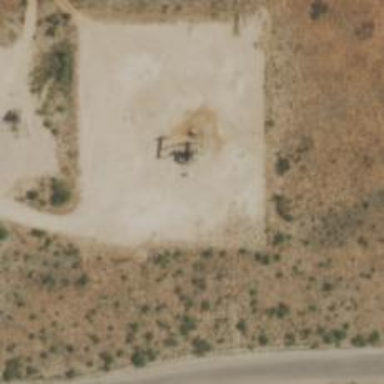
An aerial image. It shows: Petroleum well.